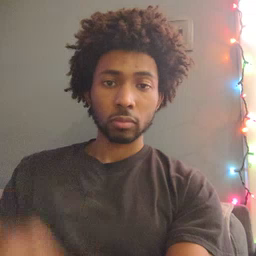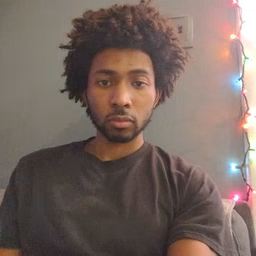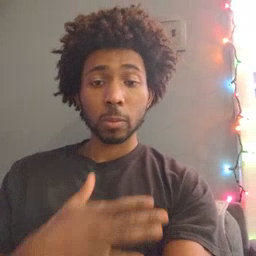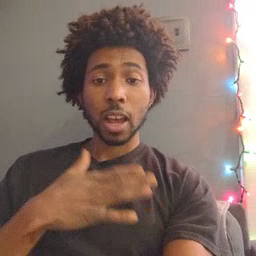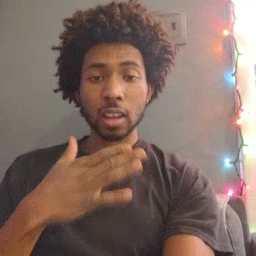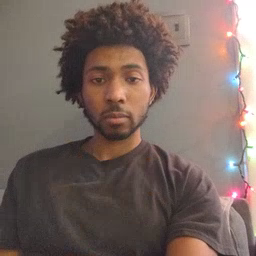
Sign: happy